Question: On ie8 there is a green progress indicator below on the status bar, likely indicating download progression based on some static length value from somewhere. Unfortunately due to the nature of "modern" dynamic javascripts, ajax calls etc. this indicator often gets messed up and the bar stays at half full. Is there a way to turn that progress bar off through a javascript command or at least tell the browser we are done so please go away? I know the status bar can be turned off completely, however I still have a need for it to display my own status messages etc.

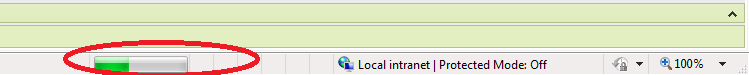
Answer: Alright, after some trial and errors I think I finally figured out how to trick ie8 to think it's done loading. I'm sure there might be other more elegant solutions out there, which I would be happy to hear about.
In the web page root root I created an empty html doc called blank.html
'''
<!DOCTYPE html>
<html xmlns="http://www.w3.org/1999/xhtml">
<head>
<title></title>
</head>
<body>
</body>
</html>
'''
In the view/html for the form/page/window I create an invisible iframe
'''
<iframe id="iframeHack" name="iframeHack" frameborder="0"
style="height: 0; width: 0" src="blank.html">
</iframe>
'''
in the javascript section of that view I place a timebomb
'''
<script language="javascript" type="text/javascript">
.
.
.
setTimeout("document.getElementById('iframeHack').src = 'blank.html'", 100);
</script>
'''